Question: I'm trying to develop a Extension for Google Chrome, but I have some problems, I want to launch or create a new window when user click on it in the icon.
Like this: <URL>

Thanks so much!
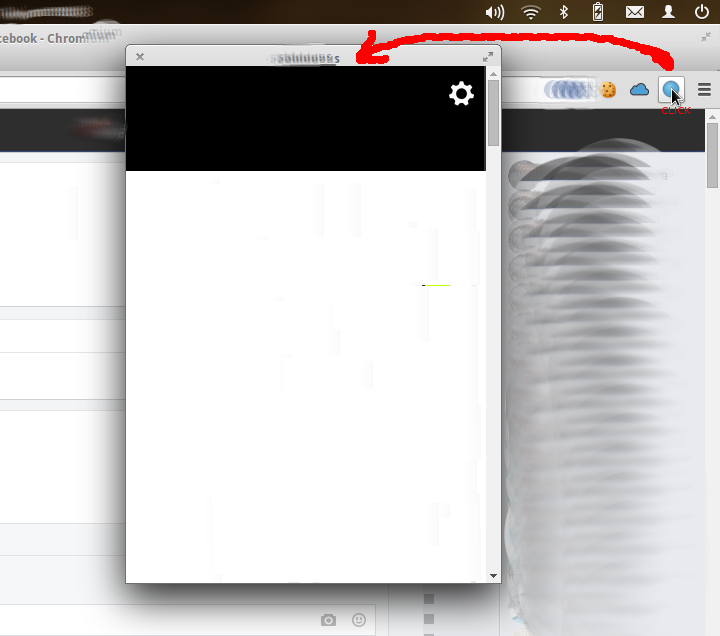
Answer: First off, if you have a 'default_popup' defined in the manifest - you need to remove it, as it interferes with the click event you want to catch.
Then, you need to catch the event in a background script:
'''
chrome.browserAction.onClicked.addListener(function(tab) {
// ...
});
'''
Next, if we want a window, we probably want to look at the <URL>' sounds like what you need:
'''
chrome.browserAction.onClicked.addListener(function(tab) {
chrome.windows.create({/* options */});
});
'''
What options do you need? Assuming you want to open a page from your extension, you'll need an URL wrapped in a 'chrome.runtime.getURL':
'''
chrome.browserAction.onClicked.addListener(function(tab) {
chrome.windows.create({
// Just use the full URL if you need to open an external page
url: chrome.runtime.getURL("mypage.html")
});
});
'''
Then, to show a window like you're showing, without top toolbar, you need a window type '"popup"':
'''
chrome.browserAction.onClicked.addListener(function(tab) {
chrome.windows.create({
url: chrome.runtime.getURL("mypage.html"),
type: "popup"
});
});
'''
Finally, if you want to do something after the window has opened, use the callback:
'''
chrome.browserAction.onClicked.addListener(function(tab) {
chrome.windows.create({
url: chrome.runtime.getURL("mypage.html"),
type: "popup"
}, function(win) {
// win represents the Window object from windows API
// Do something after opening
});
});
'''